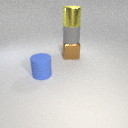
large brown metal cube below large gray rubber cylinder